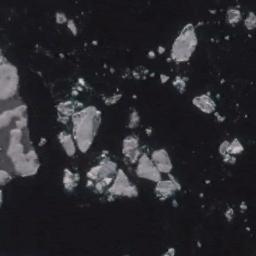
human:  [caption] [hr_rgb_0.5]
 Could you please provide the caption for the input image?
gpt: There is a big ice and many small ice on the dark blue sea .

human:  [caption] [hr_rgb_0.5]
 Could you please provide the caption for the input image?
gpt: Many ice cubes of various sizes are scattered floating on the blue sea .

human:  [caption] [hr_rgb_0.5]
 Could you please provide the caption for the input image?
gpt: There are sea ice of different sizes .

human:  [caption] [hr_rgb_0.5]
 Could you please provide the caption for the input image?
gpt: A lot of small pieces of sea ice of different thickness float in the deep blue sea .

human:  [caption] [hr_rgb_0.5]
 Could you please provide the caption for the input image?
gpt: There are many pieces of sea ice .